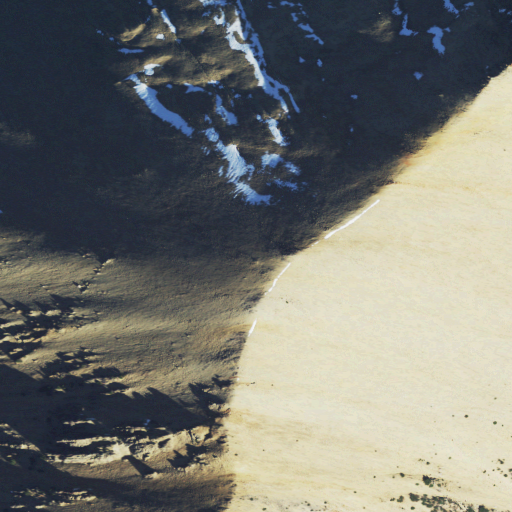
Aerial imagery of mountain in Montana named Little Granite Peak containing grassland, barren land, shrub, and evergreen forest